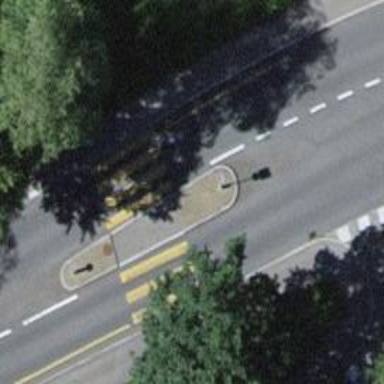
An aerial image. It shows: Uncontrolled zebra crossing with central island. The crossing is marked with zebra stripes.